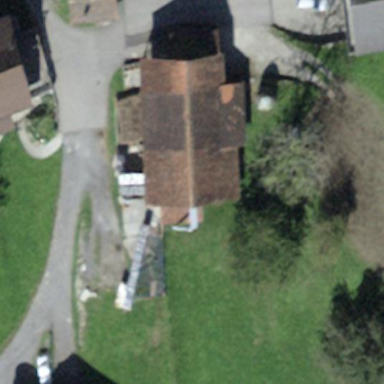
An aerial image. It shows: Farm building.